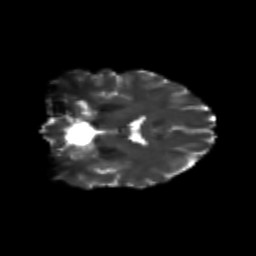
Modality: T2w
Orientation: coronal
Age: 24
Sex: female
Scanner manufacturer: siemens
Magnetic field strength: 3 T
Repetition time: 3.5 s
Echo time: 0.113 s